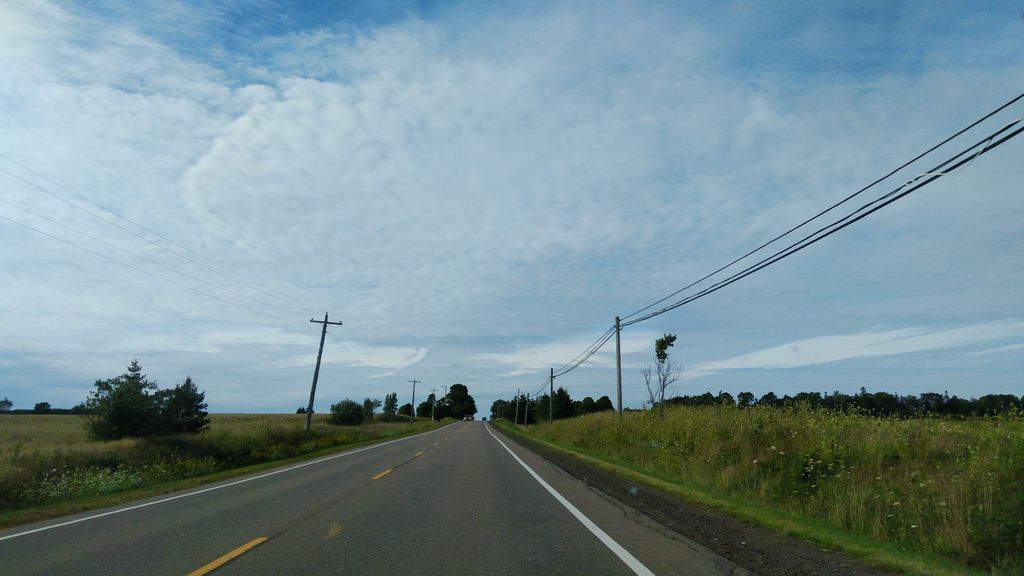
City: charlottetown